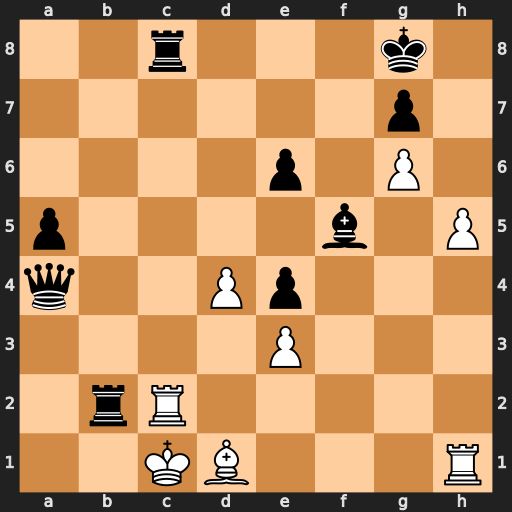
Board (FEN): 2r3k1/6p1/4p1P1/p4b1P/q2Pp3/4P3/1rR5/2KB3R
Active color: w
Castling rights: -
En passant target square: -
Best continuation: Rxc8+ Qe8 Rxe8#